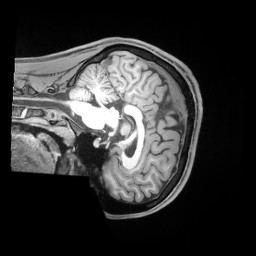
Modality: T1w
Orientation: sagittal
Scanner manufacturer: siemens
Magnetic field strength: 3 T
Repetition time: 2.53 s
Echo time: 0.00169 s